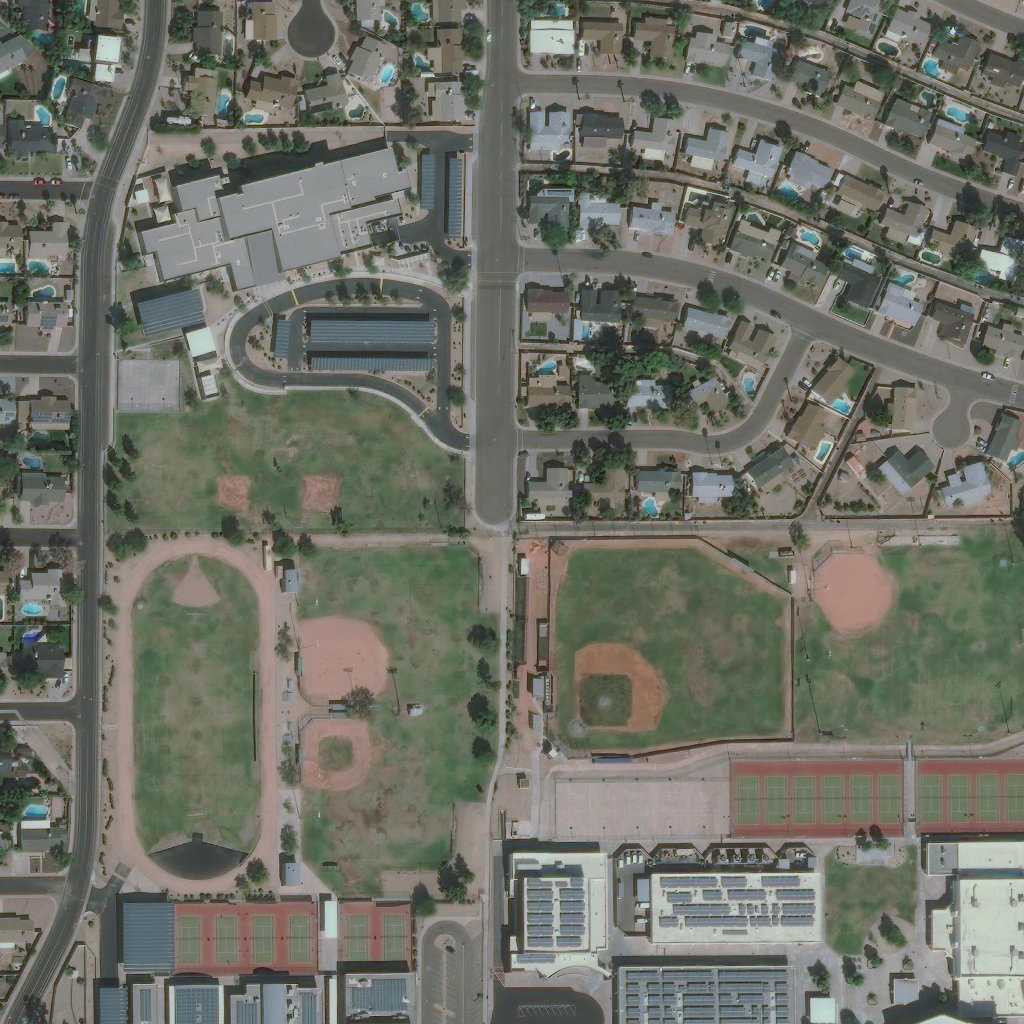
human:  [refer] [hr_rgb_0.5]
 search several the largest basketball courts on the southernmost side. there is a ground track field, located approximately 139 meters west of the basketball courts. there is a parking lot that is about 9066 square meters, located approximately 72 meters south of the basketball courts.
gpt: <box>[[54, 76, 70, 82, 0]]</box>

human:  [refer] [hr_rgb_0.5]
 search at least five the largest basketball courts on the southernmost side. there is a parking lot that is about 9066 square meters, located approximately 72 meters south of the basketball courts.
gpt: <box>[[54, 76, 70, 82, 0]]</box>

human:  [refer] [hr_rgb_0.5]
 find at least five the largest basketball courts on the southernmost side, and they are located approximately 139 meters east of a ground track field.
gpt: <box>[[54, 76, 70, 82, 0]]</box>